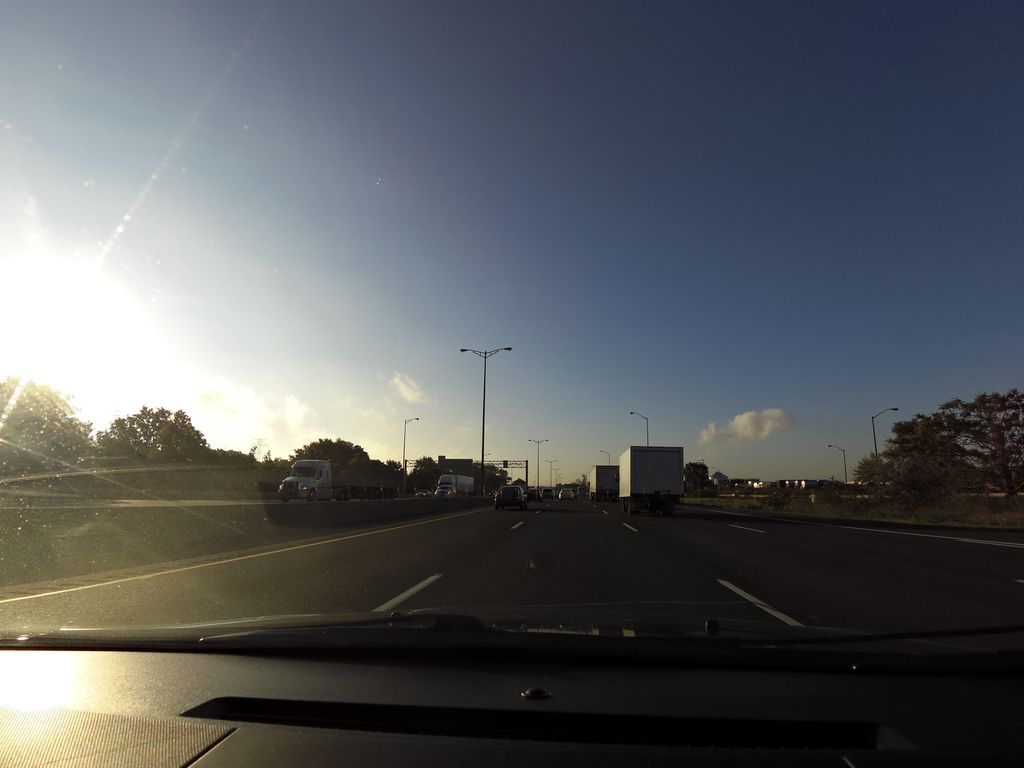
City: hamilton